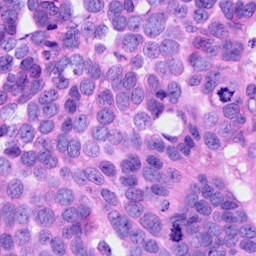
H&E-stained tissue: Ovarian